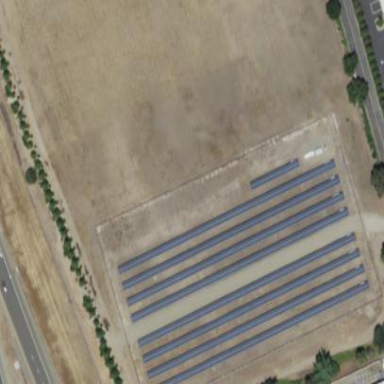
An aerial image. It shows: Solar power plant with photovoltaic technology. The plant generates electricity and is surrounded by fence.